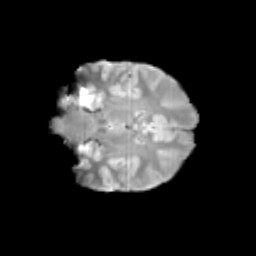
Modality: T2w
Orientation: coronal
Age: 13
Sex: male
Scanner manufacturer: siemens
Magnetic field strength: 3 T
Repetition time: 3.8 s
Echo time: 0.07 s